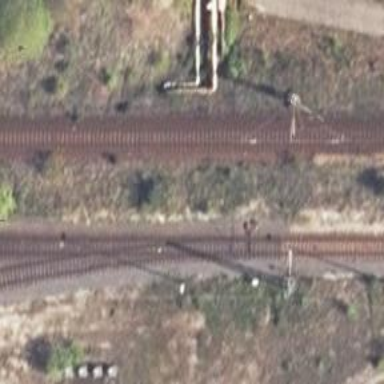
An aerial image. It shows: Railway switch.